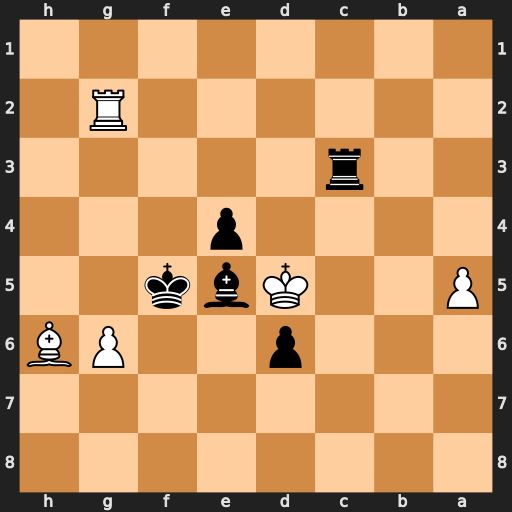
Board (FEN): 8/8/3p2PB/P2Kbk2/4p3/2r5/6R1/8
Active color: b
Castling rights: -
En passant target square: -
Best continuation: Rc5#